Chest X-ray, AP view. Patient: 25 years old, sex F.
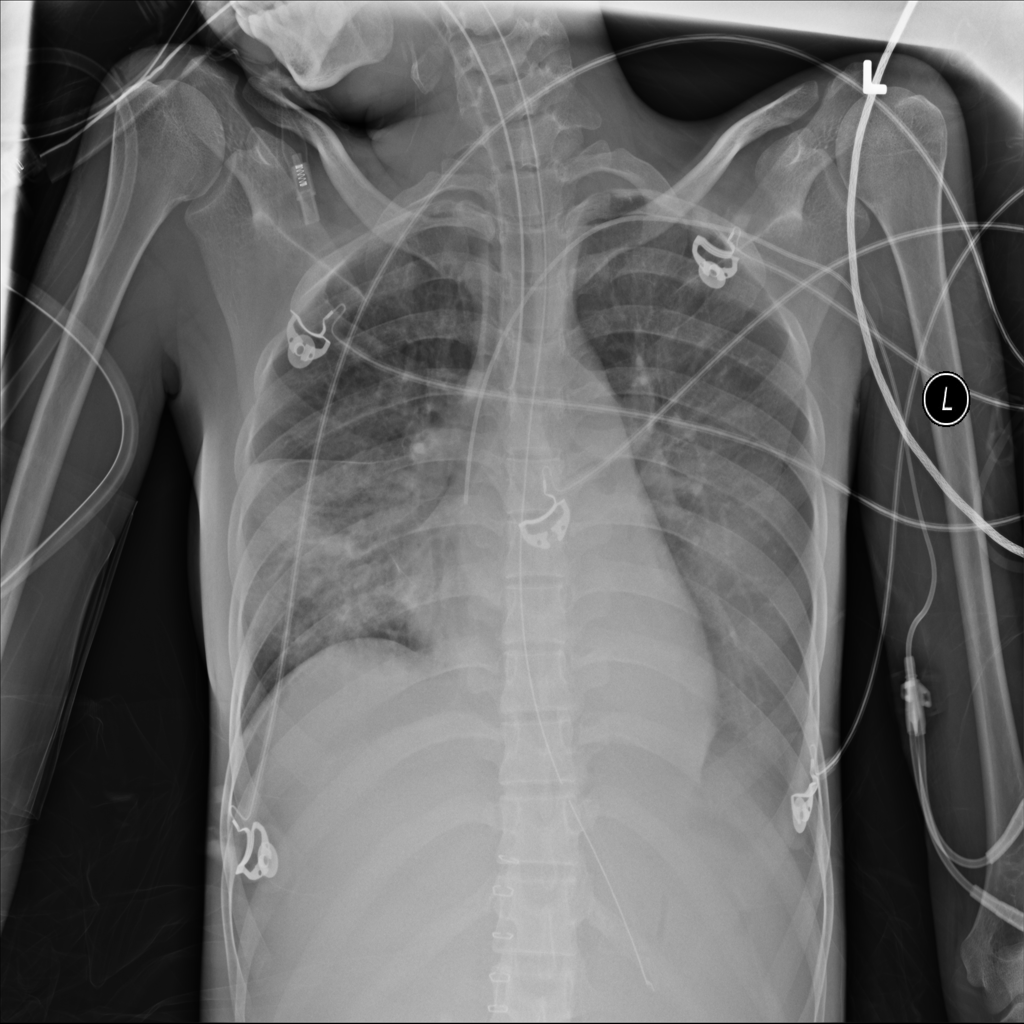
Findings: No Finding